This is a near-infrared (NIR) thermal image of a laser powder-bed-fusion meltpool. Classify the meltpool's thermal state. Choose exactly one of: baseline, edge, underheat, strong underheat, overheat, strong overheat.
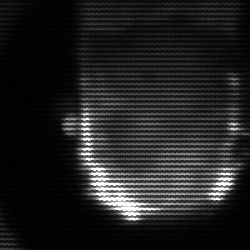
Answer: baseline